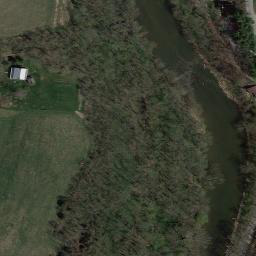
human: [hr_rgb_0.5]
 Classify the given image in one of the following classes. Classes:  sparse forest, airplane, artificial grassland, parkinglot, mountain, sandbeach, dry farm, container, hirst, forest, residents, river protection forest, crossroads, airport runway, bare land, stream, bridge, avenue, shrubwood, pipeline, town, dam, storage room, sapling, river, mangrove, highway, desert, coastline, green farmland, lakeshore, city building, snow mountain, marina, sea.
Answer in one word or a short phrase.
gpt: river